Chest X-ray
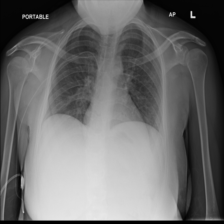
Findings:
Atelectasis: negative
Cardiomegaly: negative
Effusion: negative
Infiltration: negative
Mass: negative
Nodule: negative
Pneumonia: negative
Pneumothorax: negative
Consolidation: negative
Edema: negative
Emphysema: negative
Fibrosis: negative
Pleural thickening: negative
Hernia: negative